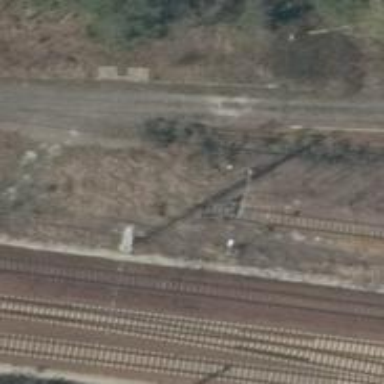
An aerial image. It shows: Abandoned railway yard.